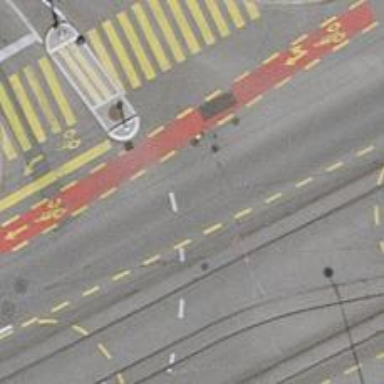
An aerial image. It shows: Road with traffic signals.